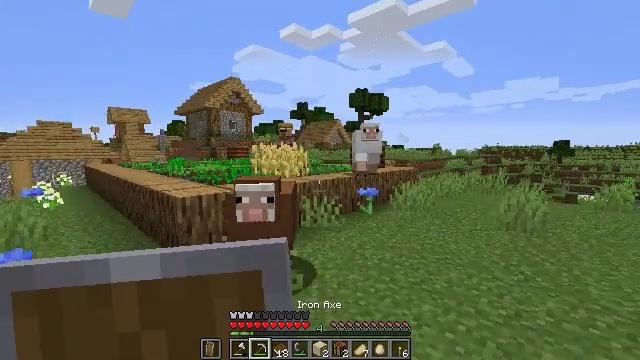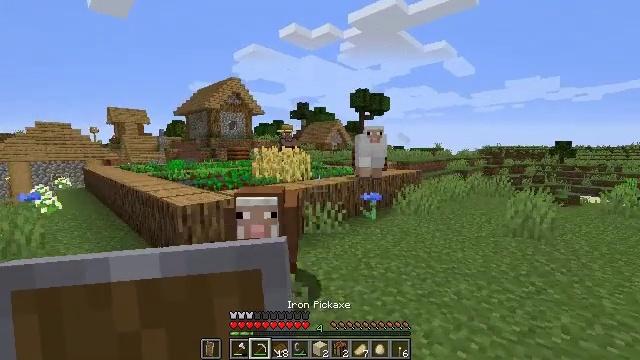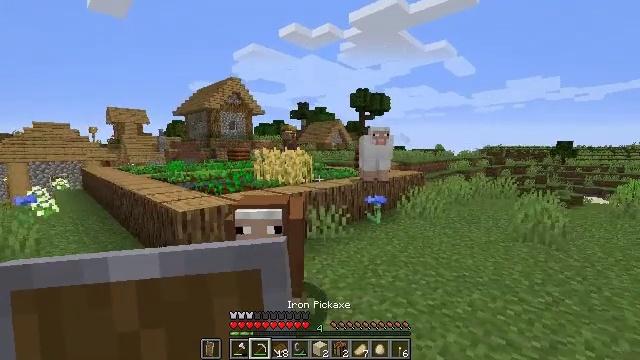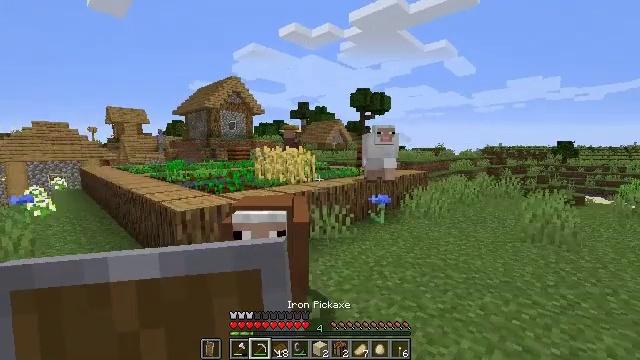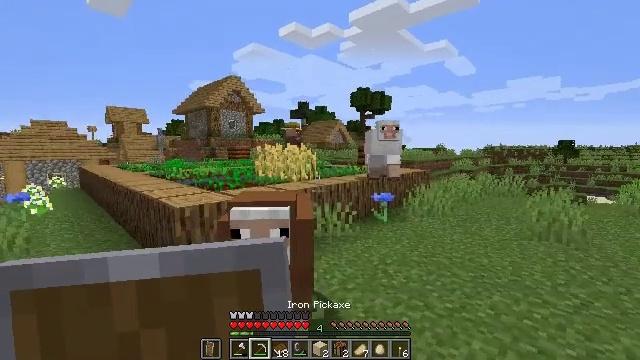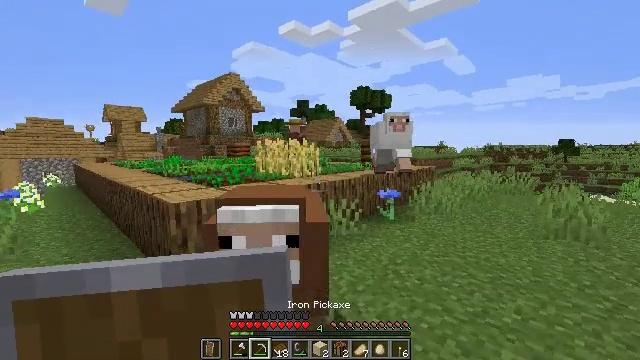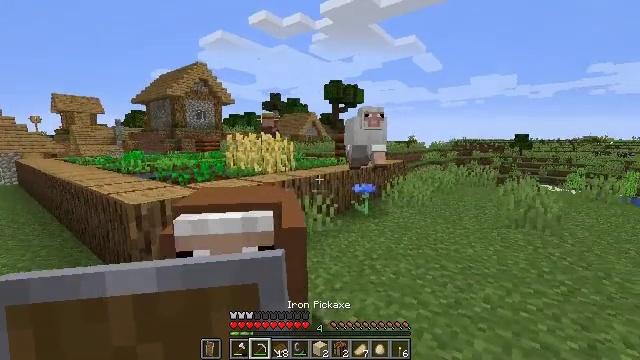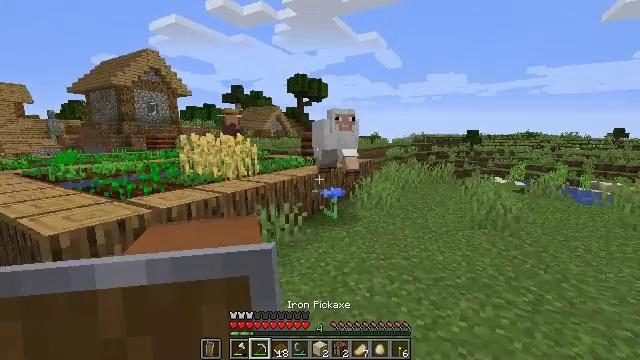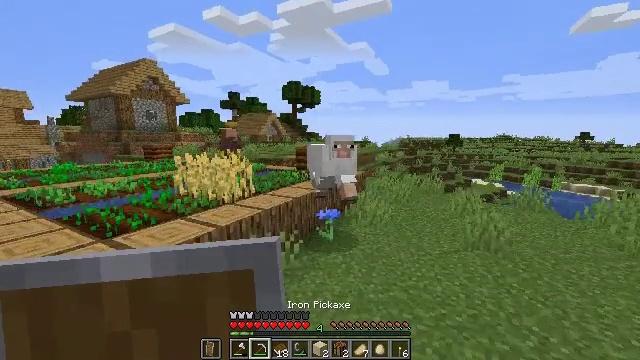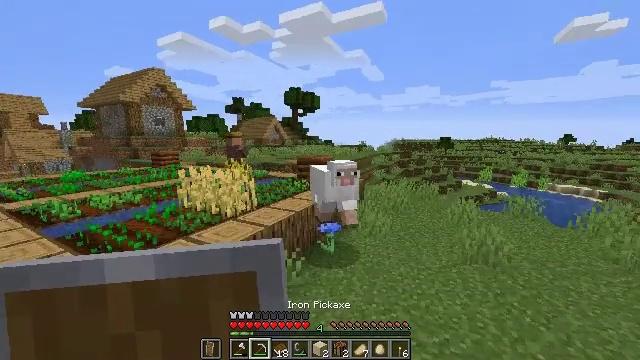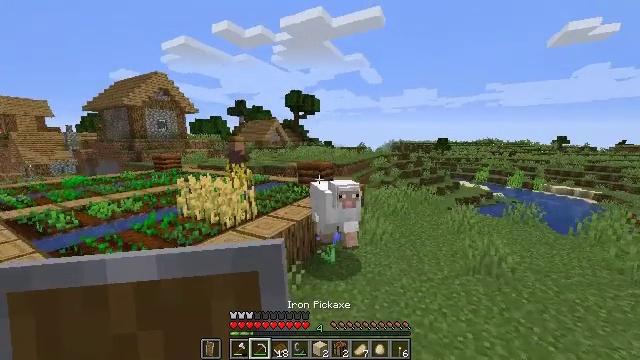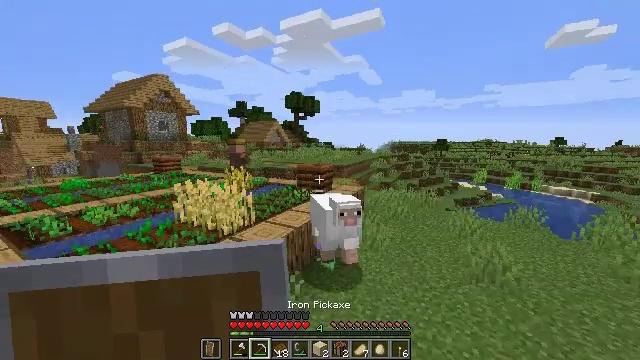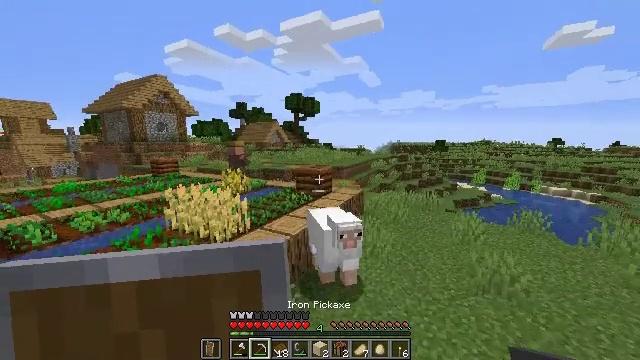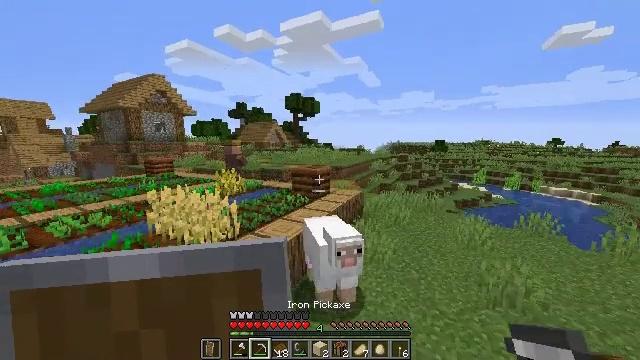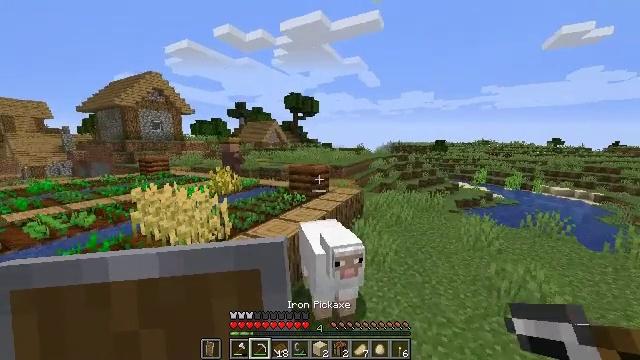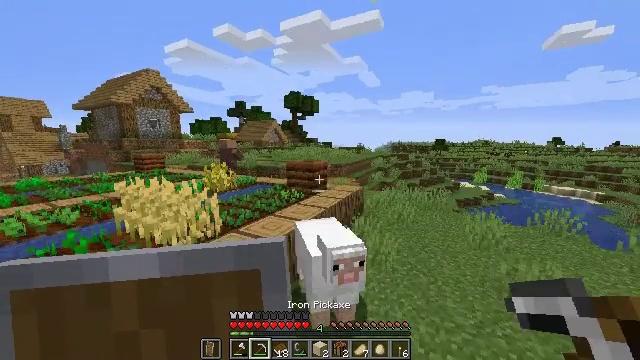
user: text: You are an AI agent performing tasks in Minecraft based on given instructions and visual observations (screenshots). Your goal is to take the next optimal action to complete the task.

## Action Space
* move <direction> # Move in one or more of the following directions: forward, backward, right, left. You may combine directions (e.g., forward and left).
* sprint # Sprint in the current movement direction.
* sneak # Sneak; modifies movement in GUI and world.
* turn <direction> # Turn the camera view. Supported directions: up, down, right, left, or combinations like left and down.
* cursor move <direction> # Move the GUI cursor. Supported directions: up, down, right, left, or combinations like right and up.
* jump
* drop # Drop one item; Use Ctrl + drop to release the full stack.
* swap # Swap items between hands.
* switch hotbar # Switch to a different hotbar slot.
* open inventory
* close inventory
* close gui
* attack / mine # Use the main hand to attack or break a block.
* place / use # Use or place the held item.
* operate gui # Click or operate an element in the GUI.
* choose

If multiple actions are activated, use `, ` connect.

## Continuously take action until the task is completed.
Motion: motion action
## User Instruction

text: Collect beetroots from the field.
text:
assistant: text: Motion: move forward, jump, switch to hotbar 2
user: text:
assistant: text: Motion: move forward, jump, switch to hotbar 2
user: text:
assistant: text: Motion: move forward, jump
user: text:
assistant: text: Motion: move forward, jump
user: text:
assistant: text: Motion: move forward, jump
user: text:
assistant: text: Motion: move forward, turn right and down, jump
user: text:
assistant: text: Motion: move forward, sprint, turn right and down, jump
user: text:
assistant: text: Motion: move forward, sprint, turn right, jump
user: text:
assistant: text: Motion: move forward, sprint, jump
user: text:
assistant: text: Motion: move forward, sprint, jump
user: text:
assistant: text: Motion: move forward, sprint, jump
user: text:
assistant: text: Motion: move forward, sprint, jump
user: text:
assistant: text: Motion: move forward, sprint, jump
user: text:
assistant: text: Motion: move forward, sprint, jump
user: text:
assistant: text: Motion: move forward, sprint, jump
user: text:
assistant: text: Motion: move forward, sprint, jump
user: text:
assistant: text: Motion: move forward, sprint, jump
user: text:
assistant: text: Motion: move forward, sprint, jump
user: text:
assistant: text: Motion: move forward, sprint, jump
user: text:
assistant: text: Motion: move forward, turn left, jump
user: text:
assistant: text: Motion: move forward, turn left and down, jump
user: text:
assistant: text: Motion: move forward, turn left, jump
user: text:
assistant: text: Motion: move forward, turn left, jump
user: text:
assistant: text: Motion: move forward, turn left, jump
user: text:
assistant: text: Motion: move forward, turn left and down
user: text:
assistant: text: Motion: move forward, turn down
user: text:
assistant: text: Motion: move forward
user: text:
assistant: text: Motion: attack / mine
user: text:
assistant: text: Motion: turn left, attack / mine
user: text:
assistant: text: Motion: turn left and up, attack / mine